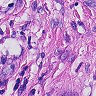
Metastatic tissue present: yes